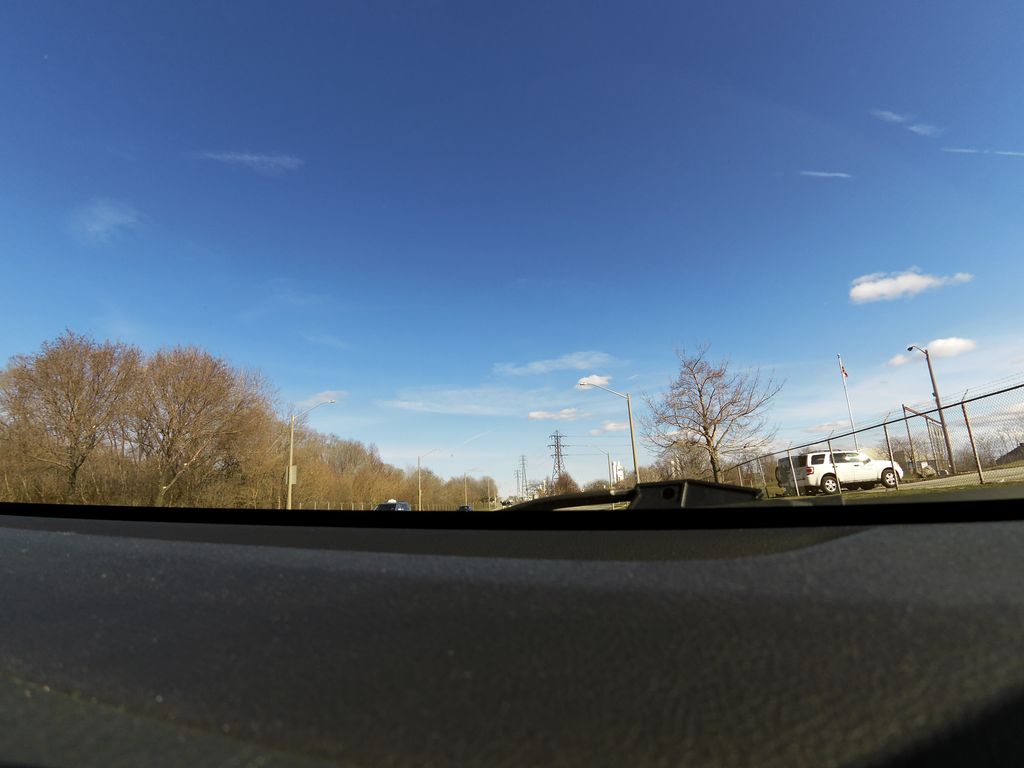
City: hamilton